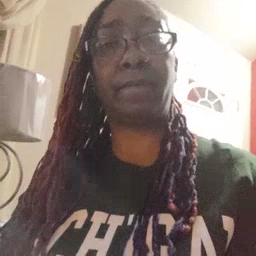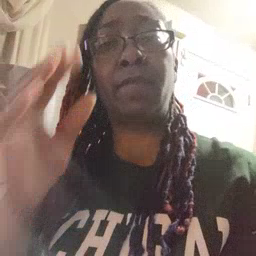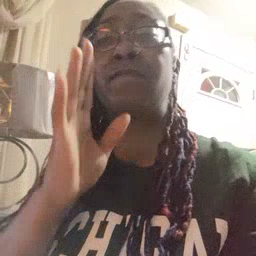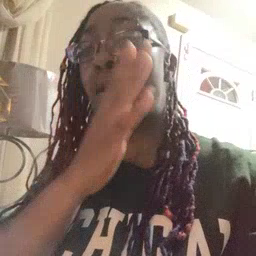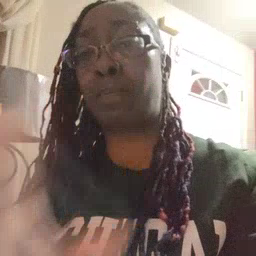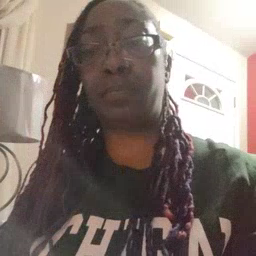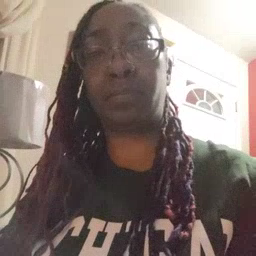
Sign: farm